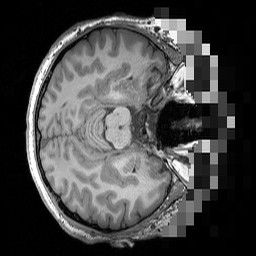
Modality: T1w
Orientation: axial
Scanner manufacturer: siemens
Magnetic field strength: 3 T
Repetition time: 1.5 s
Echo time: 0.00291 s